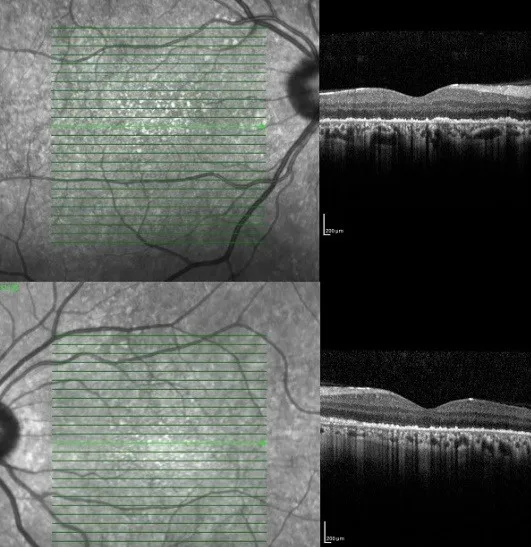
Outer retinal atrophy including loss of RPE and photoreceptor is observed in both eye OCTs of the patient.
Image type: ophthalmic_imaging (oct)